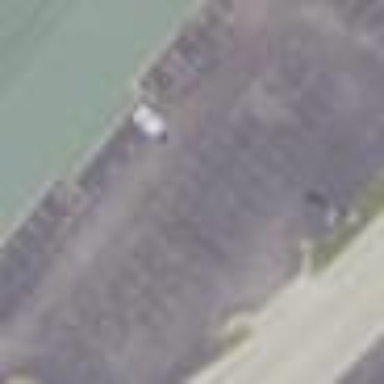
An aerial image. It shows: Asphalt parking aisle designated as service road.